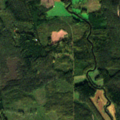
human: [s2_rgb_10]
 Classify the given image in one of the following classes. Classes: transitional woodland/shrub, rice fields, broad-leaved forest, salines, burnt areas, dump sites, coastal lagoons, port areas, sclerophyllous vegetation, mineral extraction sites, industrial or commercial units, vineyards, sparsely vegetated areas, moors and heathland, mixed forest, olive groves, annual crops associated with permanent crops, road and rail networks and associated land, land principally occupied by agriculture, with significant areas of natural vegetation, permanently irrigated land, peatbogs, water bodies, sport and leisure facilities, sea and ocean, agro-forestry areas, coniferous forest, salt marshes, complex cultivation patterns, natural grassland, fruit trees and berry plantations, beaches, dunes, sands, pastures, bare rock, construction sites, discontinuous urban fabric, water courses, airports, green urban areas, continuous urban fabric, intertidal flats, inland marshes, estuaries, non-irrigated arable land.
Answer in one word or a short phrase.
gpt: coniferous forest, mixed forest, transitional woodland/shrub